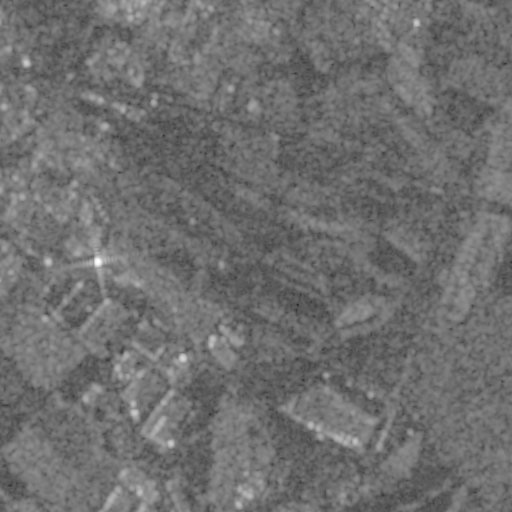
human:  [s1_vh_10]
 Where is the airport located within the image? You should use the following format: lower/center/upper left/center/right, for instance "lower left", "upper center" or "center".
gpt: The airport is located in the lower right of the image.
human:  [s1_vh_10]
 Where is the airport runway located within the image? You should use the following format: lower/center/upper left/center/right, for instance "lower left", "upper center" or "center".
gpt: The airport runway is located in the lower right of the image.
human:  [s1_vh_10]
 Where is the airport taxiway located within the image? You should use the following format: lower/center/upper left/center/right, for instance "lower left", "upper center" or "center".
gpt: The airport taxiway is located in the lower right of the image.
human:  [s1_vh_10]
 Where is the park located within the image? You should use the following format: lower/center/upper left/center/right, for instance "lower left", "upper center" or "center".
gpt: The park is located in the upper center of the image.
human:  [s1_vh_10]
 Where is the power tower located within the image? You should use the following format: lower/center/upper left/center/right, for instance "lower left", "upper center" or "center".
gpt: The power tower is located in the upper of the image.
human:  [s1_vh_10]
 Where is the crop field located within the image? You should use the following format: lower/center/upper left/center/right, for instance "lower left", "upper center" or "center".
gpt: There is no crop field in the image.

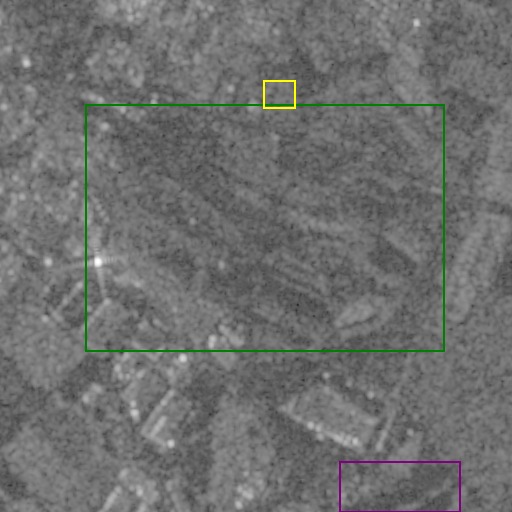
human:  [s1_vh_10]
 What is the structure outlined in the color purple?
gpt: The structure outlined in purple is an airport.
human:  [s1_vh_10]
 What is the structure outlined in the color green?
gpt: The structure outlined in green is a crop field.
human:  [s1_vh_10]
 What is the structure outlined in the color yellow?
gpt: The structure outlined in yellow is a park.
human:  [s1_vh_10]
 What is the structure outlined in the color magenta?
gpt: There is no magenta outline.